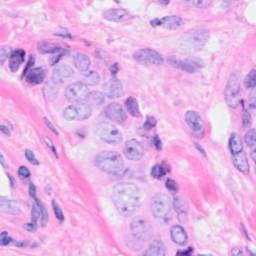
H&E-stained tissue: Breast